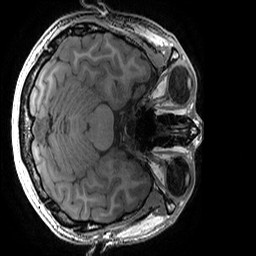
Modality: T1w
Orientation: axial
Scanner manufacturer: ge
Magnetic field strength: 3 T
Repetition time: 0.008156 s
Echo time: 0.00318 s